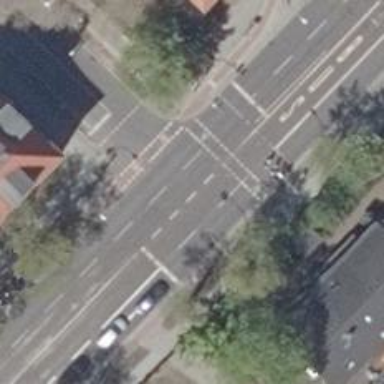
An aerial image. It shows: Road with traffic signals at the crossing.